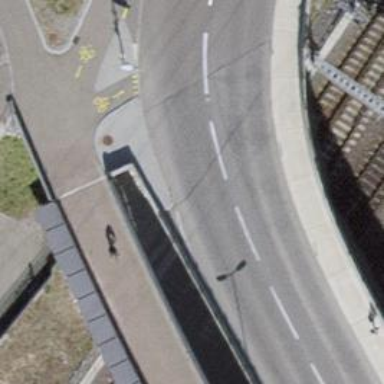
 passing over bridge with sidewalk on the left."